Aerial crown-view tile of a tropical tree (Barro Colorado Island, Panama), acquired 20240813:
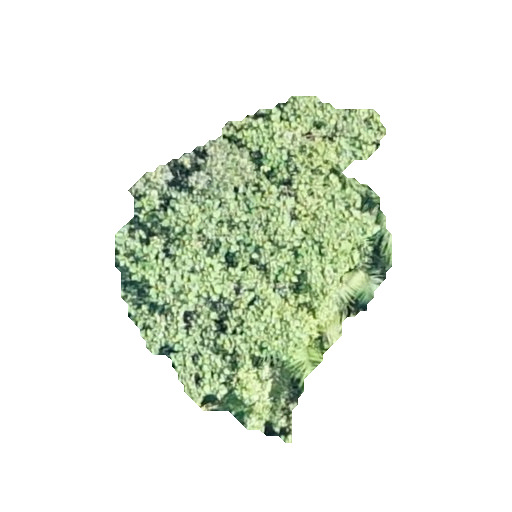
Species: Ochroma pyramidale
GBIF accepted scientific name: Ochroma pyramidale
Crown area: 94.498 m²